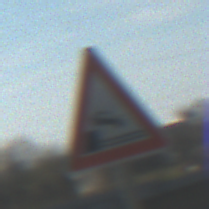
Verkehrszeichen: Ufer
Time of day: MorningAfternoon
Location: Outdoor (Suburban)
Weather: Clear
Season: NotSpecified
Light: Natural